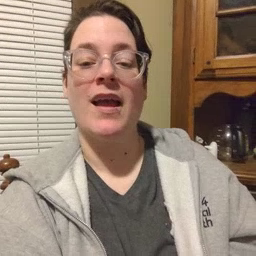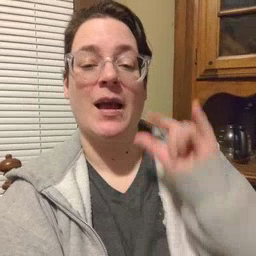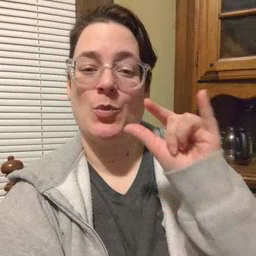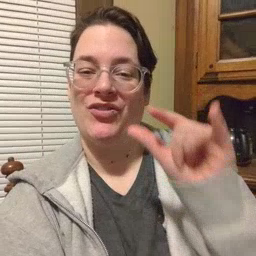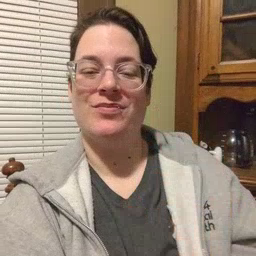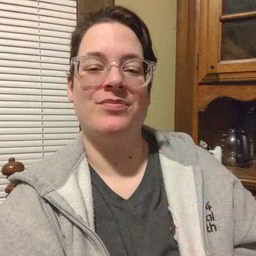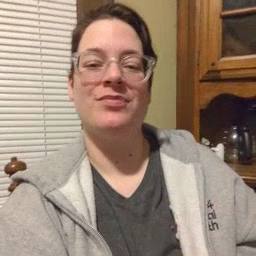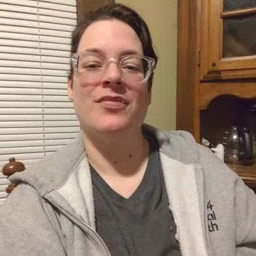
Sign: airplane